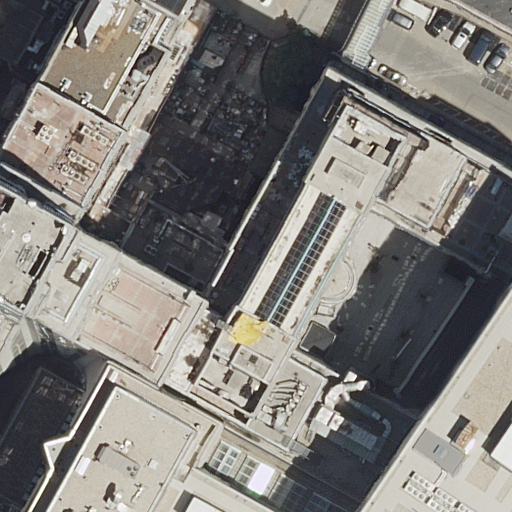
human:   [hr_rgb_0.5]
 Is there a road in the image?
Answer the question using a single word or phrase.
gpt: yes

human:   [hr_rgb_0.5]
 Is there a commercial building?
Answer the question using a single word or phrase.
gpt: no

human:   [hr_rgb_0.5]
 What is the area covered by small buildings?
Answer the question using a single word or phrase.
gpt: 0m2

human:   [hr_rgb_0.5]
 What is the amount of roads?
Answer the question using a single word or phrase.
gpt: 4

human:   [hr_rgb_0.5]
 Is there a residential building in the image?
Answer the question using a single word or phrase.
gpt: yes

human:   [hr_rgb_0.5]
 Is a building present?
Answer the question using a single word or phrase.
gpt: yes

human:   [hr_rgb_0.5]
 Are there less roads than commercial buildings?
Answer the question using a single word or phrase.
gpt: no

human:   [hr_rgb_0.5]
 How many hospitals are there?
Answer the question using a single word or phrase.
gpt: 1

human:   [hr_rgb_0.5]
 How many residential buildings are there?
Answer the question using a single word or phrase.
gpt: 4

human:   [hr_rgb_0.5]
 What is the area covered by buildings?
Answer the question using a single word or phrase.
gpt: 8662m2

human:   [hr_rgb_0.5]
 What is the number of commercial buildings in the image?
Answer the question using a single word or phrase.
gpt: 0

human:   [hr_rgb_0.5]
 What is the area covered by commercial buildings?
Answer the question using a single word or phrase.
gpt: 0m2

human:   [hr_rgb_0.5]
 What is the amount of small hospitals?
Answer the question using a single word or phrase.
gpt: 0

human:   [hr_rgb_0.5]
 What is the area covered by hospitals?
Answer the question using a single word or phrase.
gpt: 1172m2

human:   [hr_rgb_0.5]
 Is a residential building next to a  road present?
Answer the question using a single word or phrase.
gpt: yes

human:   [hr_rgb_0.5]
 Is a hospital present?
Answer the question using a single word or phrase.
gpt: yes

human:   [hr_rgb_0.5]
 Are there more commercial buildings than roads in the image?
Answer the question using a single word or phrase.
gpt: no

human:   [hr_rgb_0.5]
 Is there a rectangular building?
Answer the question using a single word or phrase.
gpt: yes

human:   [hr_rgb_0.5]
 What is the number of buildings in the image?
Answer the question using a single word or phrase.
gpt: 4

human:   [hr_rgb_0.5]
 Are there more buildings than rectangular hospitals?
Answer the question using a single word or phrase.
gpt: yes

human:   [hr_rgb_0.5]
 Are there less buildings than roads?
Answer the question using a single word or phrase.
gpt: no

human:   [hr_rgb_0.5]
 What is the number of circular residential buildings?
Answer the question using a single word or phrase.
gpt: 0

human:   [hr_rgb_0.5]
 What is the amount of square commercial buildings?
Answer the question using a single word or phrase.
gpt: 0

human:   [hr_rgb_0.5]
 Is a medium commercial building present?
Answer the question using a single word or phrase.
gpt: no

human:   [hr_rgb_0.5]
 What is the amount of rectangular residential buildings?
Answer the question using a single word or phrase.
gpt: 2

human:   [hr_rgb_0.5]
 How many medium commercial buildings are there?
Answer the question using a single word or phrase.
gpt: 0

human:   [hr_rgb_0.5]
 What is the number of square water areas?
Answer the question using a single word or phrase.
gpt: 0

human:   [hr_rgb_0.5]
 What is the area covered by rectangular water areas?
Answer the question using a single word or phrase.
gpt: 0m2

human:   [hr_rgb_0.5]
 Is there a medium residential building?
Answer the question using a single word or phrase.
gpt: no

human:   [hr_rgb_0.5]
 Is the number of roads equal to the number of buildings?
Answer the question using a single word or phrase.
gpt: yes

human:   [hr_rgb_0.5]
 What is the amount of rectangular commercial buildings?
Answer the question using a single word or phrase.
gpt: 0

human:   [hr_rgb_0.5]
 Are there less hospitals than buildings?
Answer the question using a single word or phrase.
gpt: yes

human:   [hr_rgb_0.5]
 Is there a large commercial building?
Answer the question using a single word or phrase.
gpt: no

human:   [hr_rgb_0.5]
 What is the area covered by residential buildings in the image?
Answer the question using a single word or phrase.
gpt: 8662m2

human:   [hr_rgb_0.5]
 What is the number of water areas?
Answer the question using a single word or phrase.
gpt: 0

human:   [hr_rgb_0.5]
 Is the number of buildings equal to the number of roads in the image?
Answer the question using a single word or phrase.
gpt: yes

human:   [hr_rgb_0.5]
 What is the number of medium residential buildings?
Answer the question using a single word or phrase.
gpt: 0

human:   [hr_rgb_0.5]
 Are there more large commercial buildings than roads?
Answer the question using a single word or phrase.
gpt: no

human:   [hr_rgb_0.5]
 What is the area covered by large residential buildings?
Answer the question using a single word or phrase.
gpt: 8662m2

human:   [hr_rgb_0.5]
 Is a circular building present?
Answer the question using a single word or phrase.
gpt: no

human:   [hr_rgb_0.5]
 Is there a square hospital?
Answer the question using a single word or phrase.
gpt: no

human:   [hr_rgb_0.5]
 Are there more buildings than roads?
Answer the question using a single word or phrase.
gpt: no

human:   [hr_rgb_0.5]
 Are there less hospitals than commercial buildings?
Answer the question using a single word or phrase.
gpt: no

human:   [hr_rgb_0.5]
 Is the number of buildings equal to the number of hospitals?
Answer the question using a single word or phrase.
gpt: no

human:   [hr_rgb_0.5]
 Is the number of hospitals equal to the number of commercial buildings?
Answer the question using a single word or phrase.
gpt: no

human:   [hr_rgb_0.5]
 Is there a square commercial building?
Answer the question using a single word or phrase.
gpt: no

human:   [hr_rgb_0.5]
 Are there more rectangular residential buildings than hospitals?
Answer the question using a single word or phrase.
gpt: yes

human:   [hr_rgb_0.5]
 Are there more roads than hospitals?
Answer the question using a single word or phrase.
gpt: yes

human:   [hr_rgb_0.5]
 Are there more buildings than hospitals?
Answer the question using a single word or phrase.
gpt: yes

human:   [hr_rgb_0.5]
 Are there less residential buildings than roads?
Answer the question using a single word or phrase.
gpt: no

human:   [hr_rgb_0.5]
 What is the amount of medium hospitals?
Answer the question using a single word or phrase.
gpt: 0

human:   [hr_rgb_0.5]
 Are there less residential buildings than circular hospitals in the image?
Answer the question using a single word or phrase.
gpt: no

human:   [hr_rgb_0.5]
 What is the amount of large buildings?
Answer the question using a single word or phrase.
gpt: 4

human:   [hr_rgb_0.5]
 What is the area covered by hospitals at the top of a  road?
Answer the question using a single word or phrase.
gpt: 1172m2

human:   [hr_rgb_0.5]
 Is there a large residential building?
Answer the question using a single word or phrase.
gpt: yes

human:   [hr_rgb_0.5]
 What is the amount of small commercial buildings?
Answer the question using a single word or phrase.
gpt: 0

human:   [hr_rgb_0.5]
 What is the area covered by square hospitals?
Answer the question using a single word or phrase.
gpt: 0m2

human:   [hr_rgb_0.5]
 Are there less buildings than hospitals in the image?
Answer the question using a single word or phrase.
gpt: no

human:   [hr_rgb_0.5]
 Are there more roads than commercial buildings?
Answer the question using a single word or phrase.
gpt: yes

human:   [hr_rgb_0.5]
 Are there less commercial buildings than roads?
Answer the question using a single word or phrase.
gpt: yes

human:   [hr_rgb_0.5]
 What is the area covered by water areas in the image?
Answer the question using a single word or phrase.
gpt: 0m2

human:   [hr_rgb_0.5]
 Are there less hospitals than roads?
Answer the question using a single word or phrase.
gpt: yes

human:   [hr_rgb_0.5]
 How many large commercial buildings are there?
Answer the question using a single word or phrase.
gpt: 0

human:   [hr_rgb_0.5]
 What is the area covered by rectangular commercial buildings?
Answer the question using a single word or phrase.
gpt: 0m2